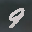
Label: 9